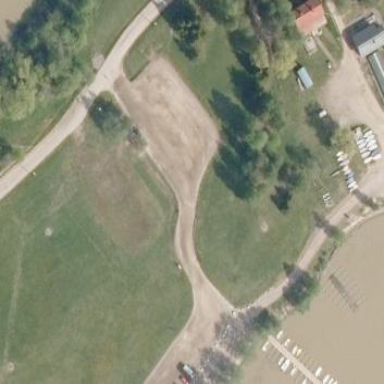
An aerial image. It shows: Parking area.